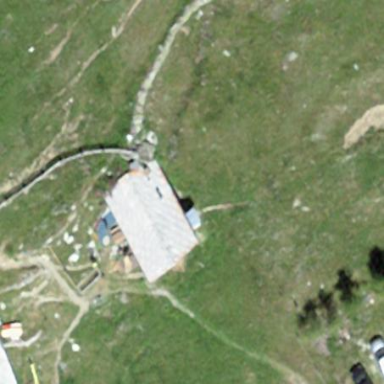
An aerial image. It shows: Stable building.